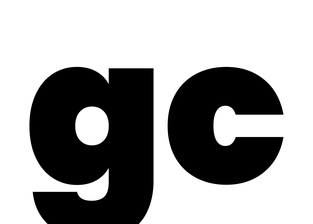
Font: Poppins-Black